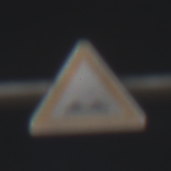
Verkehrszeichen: UnebeneFahrbahn
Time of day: Night
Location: Outdoor (Urban)
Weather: PartlyCloudy
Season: NotSpecified
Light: Artificial